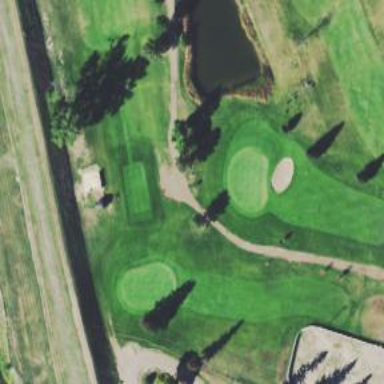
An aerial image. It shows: Golf hole.